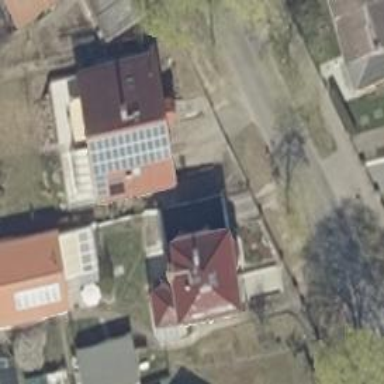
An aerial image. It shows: Solar-powered generator using photovoltaic technology. This small installation generates electricity through solar photovoltaic panels.